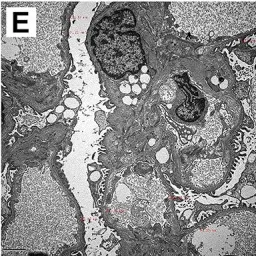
Pathology evaluation for the C1q nephropathy patient. (D) Immunofluorescent staining confirms large amount of C1q deposition.
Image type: pathology (immunostaining)